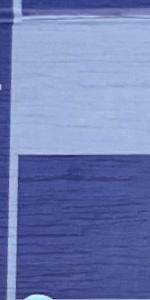
Label: Empty